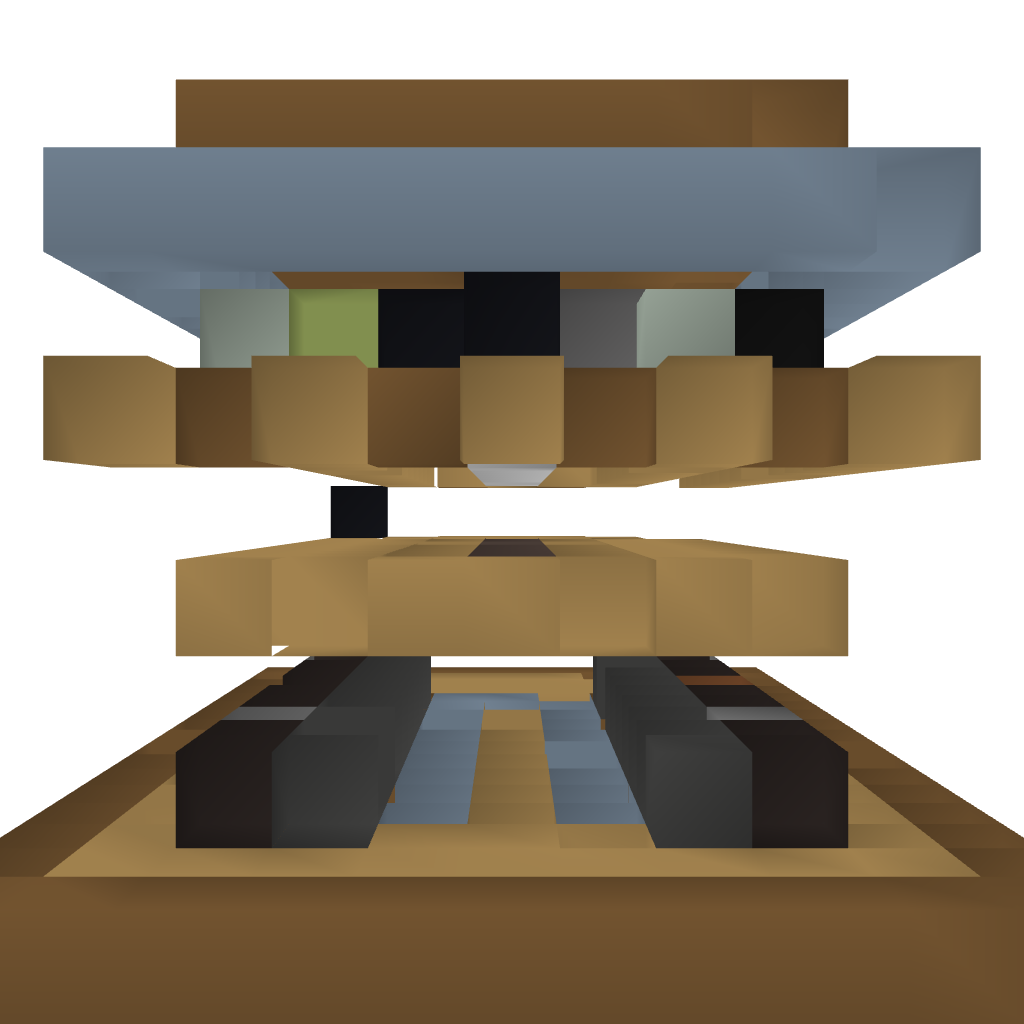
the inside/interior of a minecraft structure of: Chicken Farm